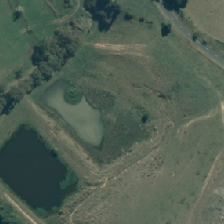
Land cover: lake_pond